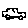
Label: car